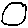
Label: circle